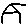
Label: house